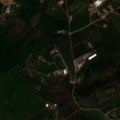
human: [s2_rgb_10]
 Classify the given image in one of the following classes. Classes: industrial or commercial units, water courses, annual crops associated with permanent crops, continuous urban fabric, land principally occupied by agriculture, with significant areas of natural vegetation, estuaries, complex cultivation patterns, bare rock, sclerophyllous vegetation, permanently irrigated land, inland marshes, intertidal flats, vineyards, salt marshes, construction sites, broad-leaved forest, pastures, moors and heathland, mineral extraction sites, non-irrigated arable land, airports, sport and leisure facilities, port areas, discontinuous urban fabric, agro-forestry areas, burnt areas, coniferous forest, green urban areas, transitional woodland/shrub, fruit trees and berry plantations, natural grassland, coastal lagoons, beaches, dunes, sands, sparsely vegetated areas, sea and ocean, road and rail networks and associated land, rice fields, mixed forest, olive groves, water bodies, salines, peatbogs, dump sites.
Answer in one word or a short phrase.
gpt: non-irrigated arable land, permanently irrigated land, complex cultivation patterns, land principally occupied by agriculture, with significant areas of natural vegetation, salt marshes